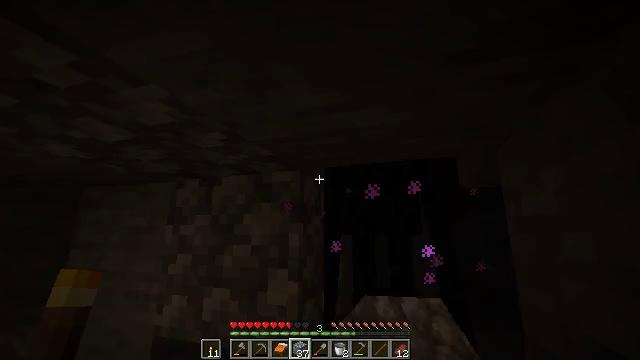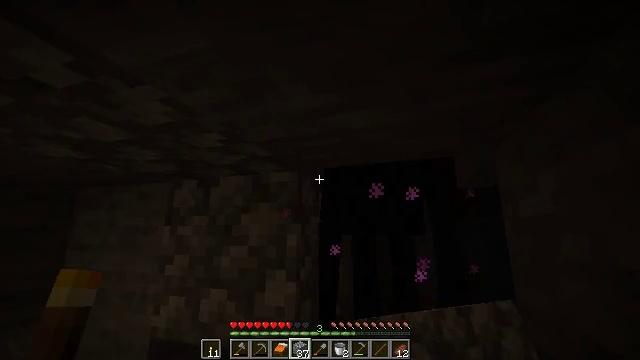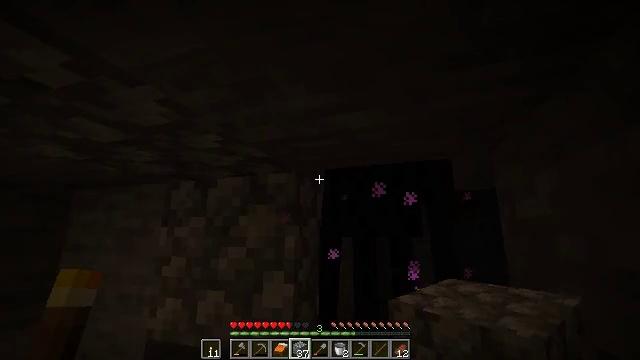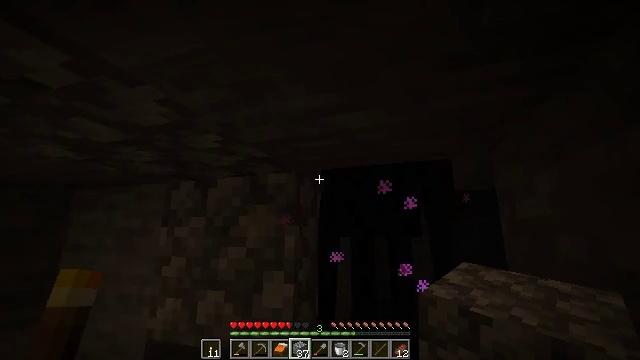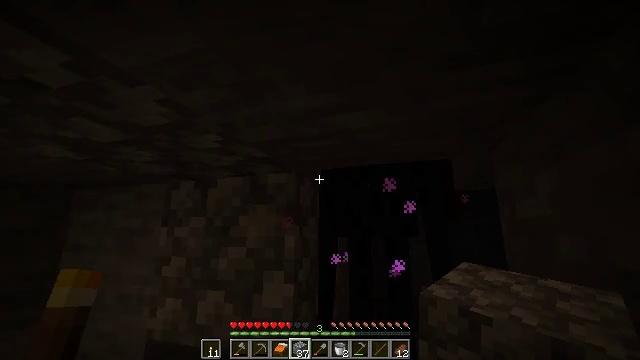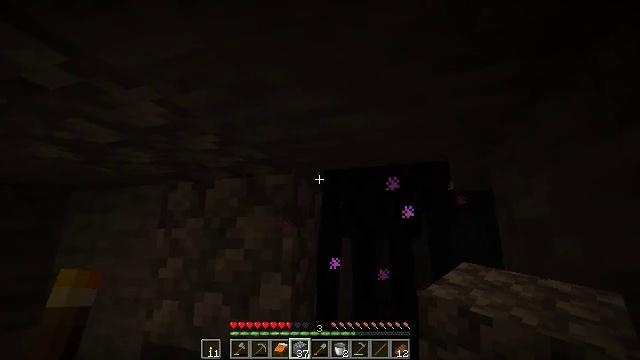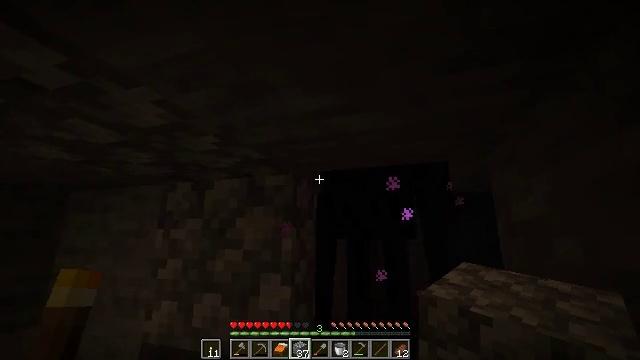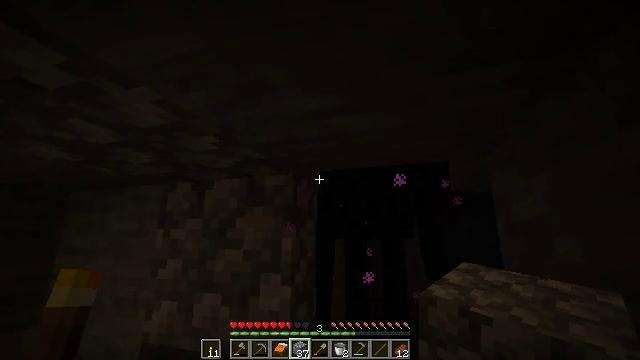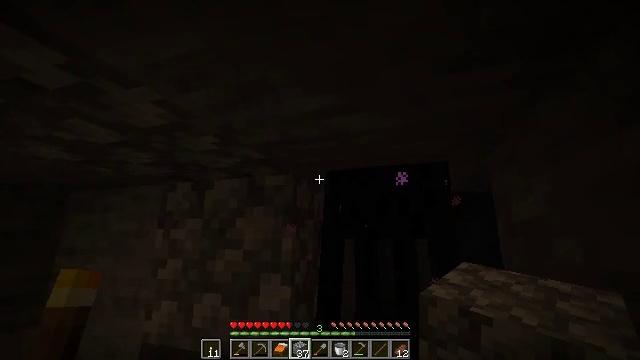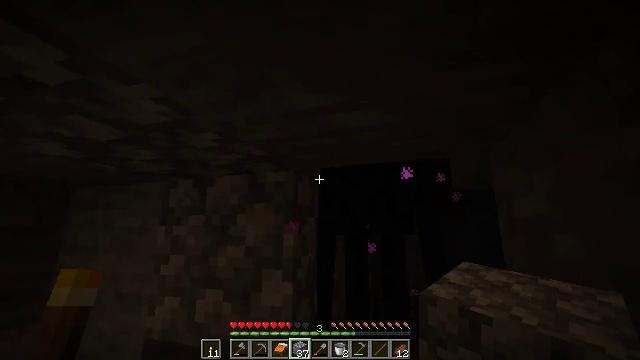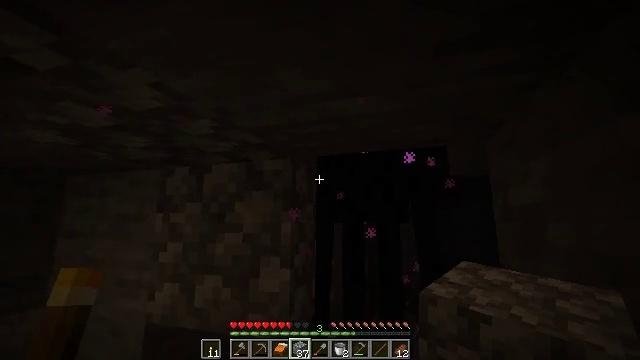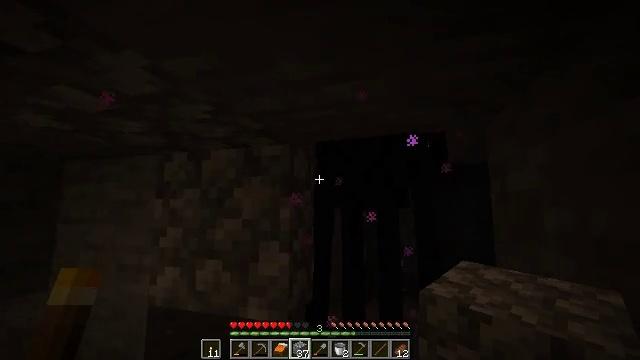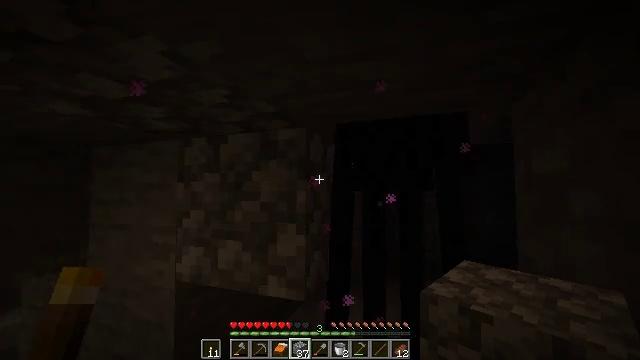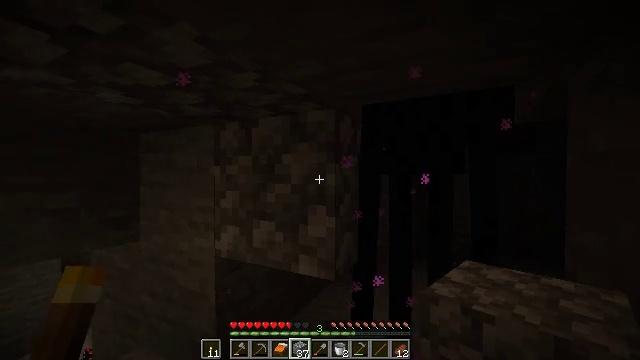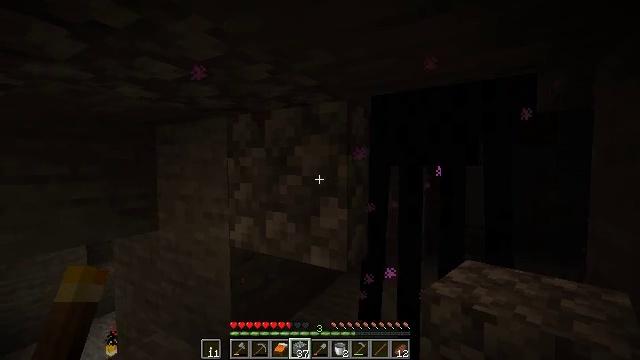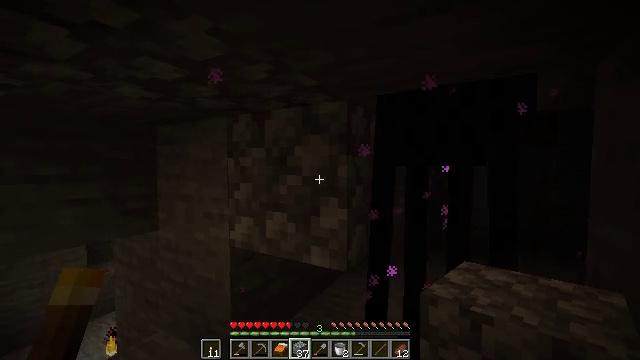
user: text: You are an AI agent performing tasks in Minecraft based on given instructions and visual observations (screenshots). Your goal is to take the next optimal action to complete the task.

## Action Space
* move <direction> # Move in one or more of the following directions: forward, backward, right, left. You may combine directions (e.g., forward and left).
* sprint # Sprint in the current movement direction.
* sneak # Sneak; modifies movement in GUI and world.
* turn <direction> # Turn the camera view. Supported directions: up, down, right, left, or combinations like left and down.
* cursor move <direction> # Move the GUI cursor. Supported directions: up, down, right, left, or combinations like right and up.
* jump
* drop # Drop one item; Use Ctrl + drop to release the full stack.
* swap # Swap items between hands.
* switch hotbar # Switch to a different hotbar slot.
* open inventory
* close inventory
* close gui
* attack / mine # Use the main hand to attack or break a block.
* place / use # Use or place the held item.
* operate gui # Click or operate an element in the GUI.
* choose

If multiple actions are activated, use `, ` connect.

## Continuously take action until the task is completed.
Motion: motion action
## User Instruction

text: Gather materials such as cobblestone.
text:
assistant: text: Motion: no_op
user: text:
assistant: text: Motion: no_op
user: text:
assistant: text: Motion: no_op
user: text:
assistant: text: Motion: no_op
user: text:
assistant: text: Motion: no_op
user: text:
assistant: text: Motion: no_op
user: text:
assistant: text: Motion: no_op
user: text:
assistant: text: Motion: no_op
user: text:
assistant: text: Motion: no_op
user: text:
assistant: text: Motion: turn down
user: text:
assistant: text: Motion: turn down
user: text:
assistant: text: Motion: turn left and down
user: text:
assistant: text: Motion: turn left and down
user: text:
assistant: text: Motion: turn left and down
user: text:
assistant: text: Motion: no_op
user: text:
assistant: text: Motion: no_op
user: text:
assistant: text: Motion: no_op
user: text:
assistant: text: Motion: no_op
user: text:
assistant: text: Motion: no_op
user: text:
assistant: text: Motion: no_op
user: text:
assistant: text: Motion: no_op
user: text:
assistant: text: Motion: no_op
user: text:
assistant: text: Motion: no_op
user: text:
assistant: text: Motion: no_op
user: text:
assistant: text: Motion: switch to hotbar 2
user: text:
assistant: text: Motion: switch to hotbar 2
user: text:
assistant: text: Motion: attack / mine
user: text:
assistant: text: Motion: attack / mine
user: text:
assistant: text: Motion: attack / mine
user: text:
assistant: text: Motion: attack / mine